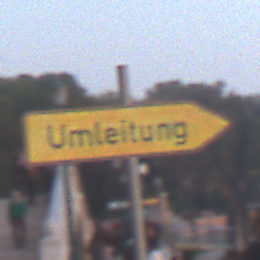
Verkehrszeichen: UmleitungswegweiserRechtsweisend
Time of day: SunriseSunset
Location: Outdoor (Urban)
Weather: Clear
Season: NotSpecified
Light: Natural